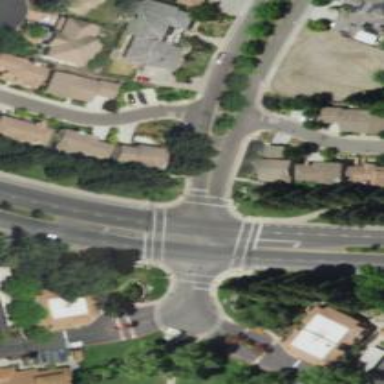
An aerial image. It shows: Marked road crossing.